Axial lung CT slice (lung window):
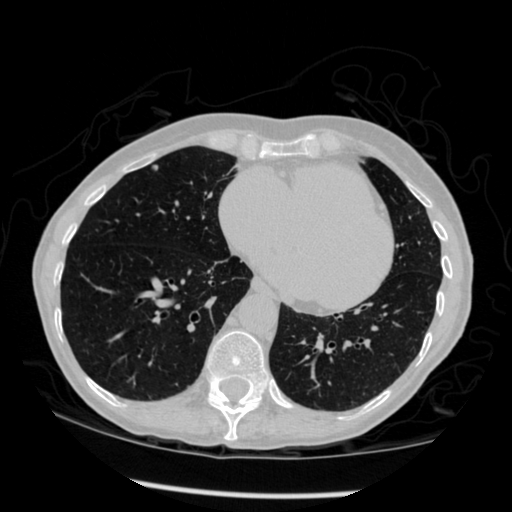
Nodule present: yes
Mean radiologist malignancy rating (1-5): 2